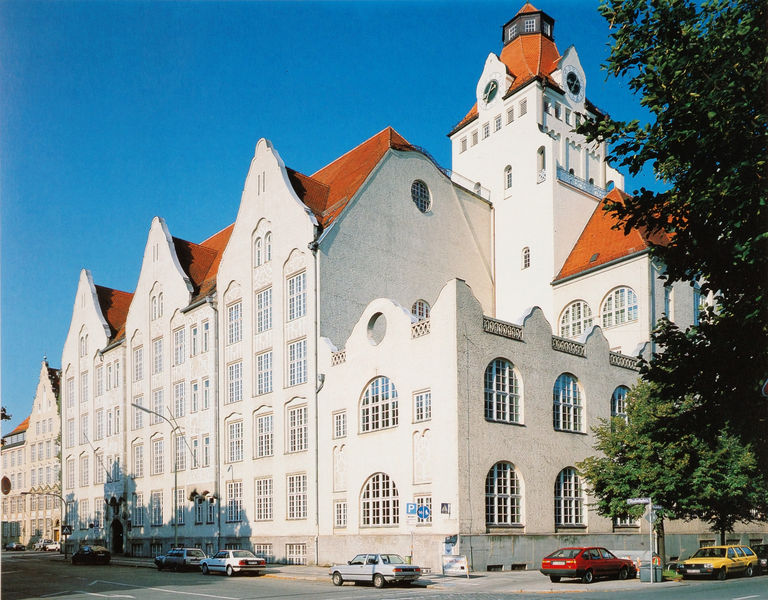
Titel: Volksschule am Elisabethplatz 4 in München-Schwabing
Künstler: Theodor Fischer
Standort: München
Institution: Schule am Elisabethplatz
Schlagwörter: baum, blau, himmel, schatten, weiß, gelb, grün, stadt, fenster, glas, laterne, strasse, tür, dach, gebäude, haus, rot, schloss, alte, architektur, stein, häuser, sonne, rund, turm, deutschland, balkon, terrasse, ecke, bogen, fassade, türen, schule, fischer, modern, giebel, sprossenfenster, ziegel, auto, rundbogen, kuppel, jugendstil, uhr, geländer, hoch, foto, straßen, bögen, eingang, schild, burg, sprossen, münchen, gehweg, schilder, gefängnis, blauer himmel, ziegeldach, etagen, kontor, autos, funktion, gründerzeit, speicher, dachluke, lisenen, parkplatz, verwaltung, uhren, theodor fischer, fotografisch, verkehrsschild, finanzamt, hich, turmuhren, elisabethschule, turmfenster, 1900, #baum, 70er, 70iger, laternne, gefängns